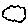
Label: cloud